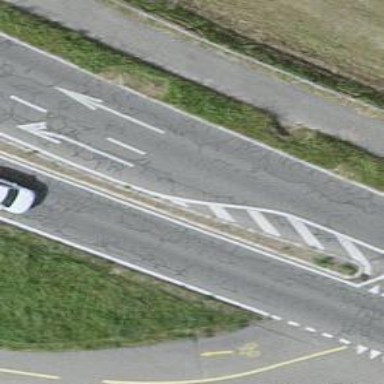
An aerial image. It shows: Secondary road with asphalt surface and separate sidewalk.